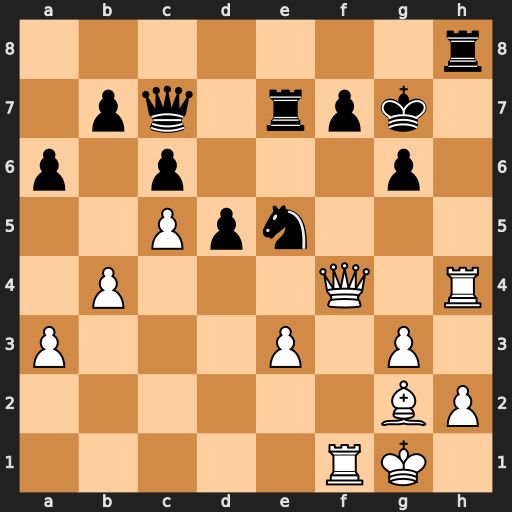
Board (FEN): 7r/1pq1rpk1/p1p3p1/2Ppn3/1P3Q1R/P3P1P1/6BP/5RK1
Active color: w
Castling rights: -
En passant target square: -
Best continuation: Qf6+ Kg8 Qxh8#